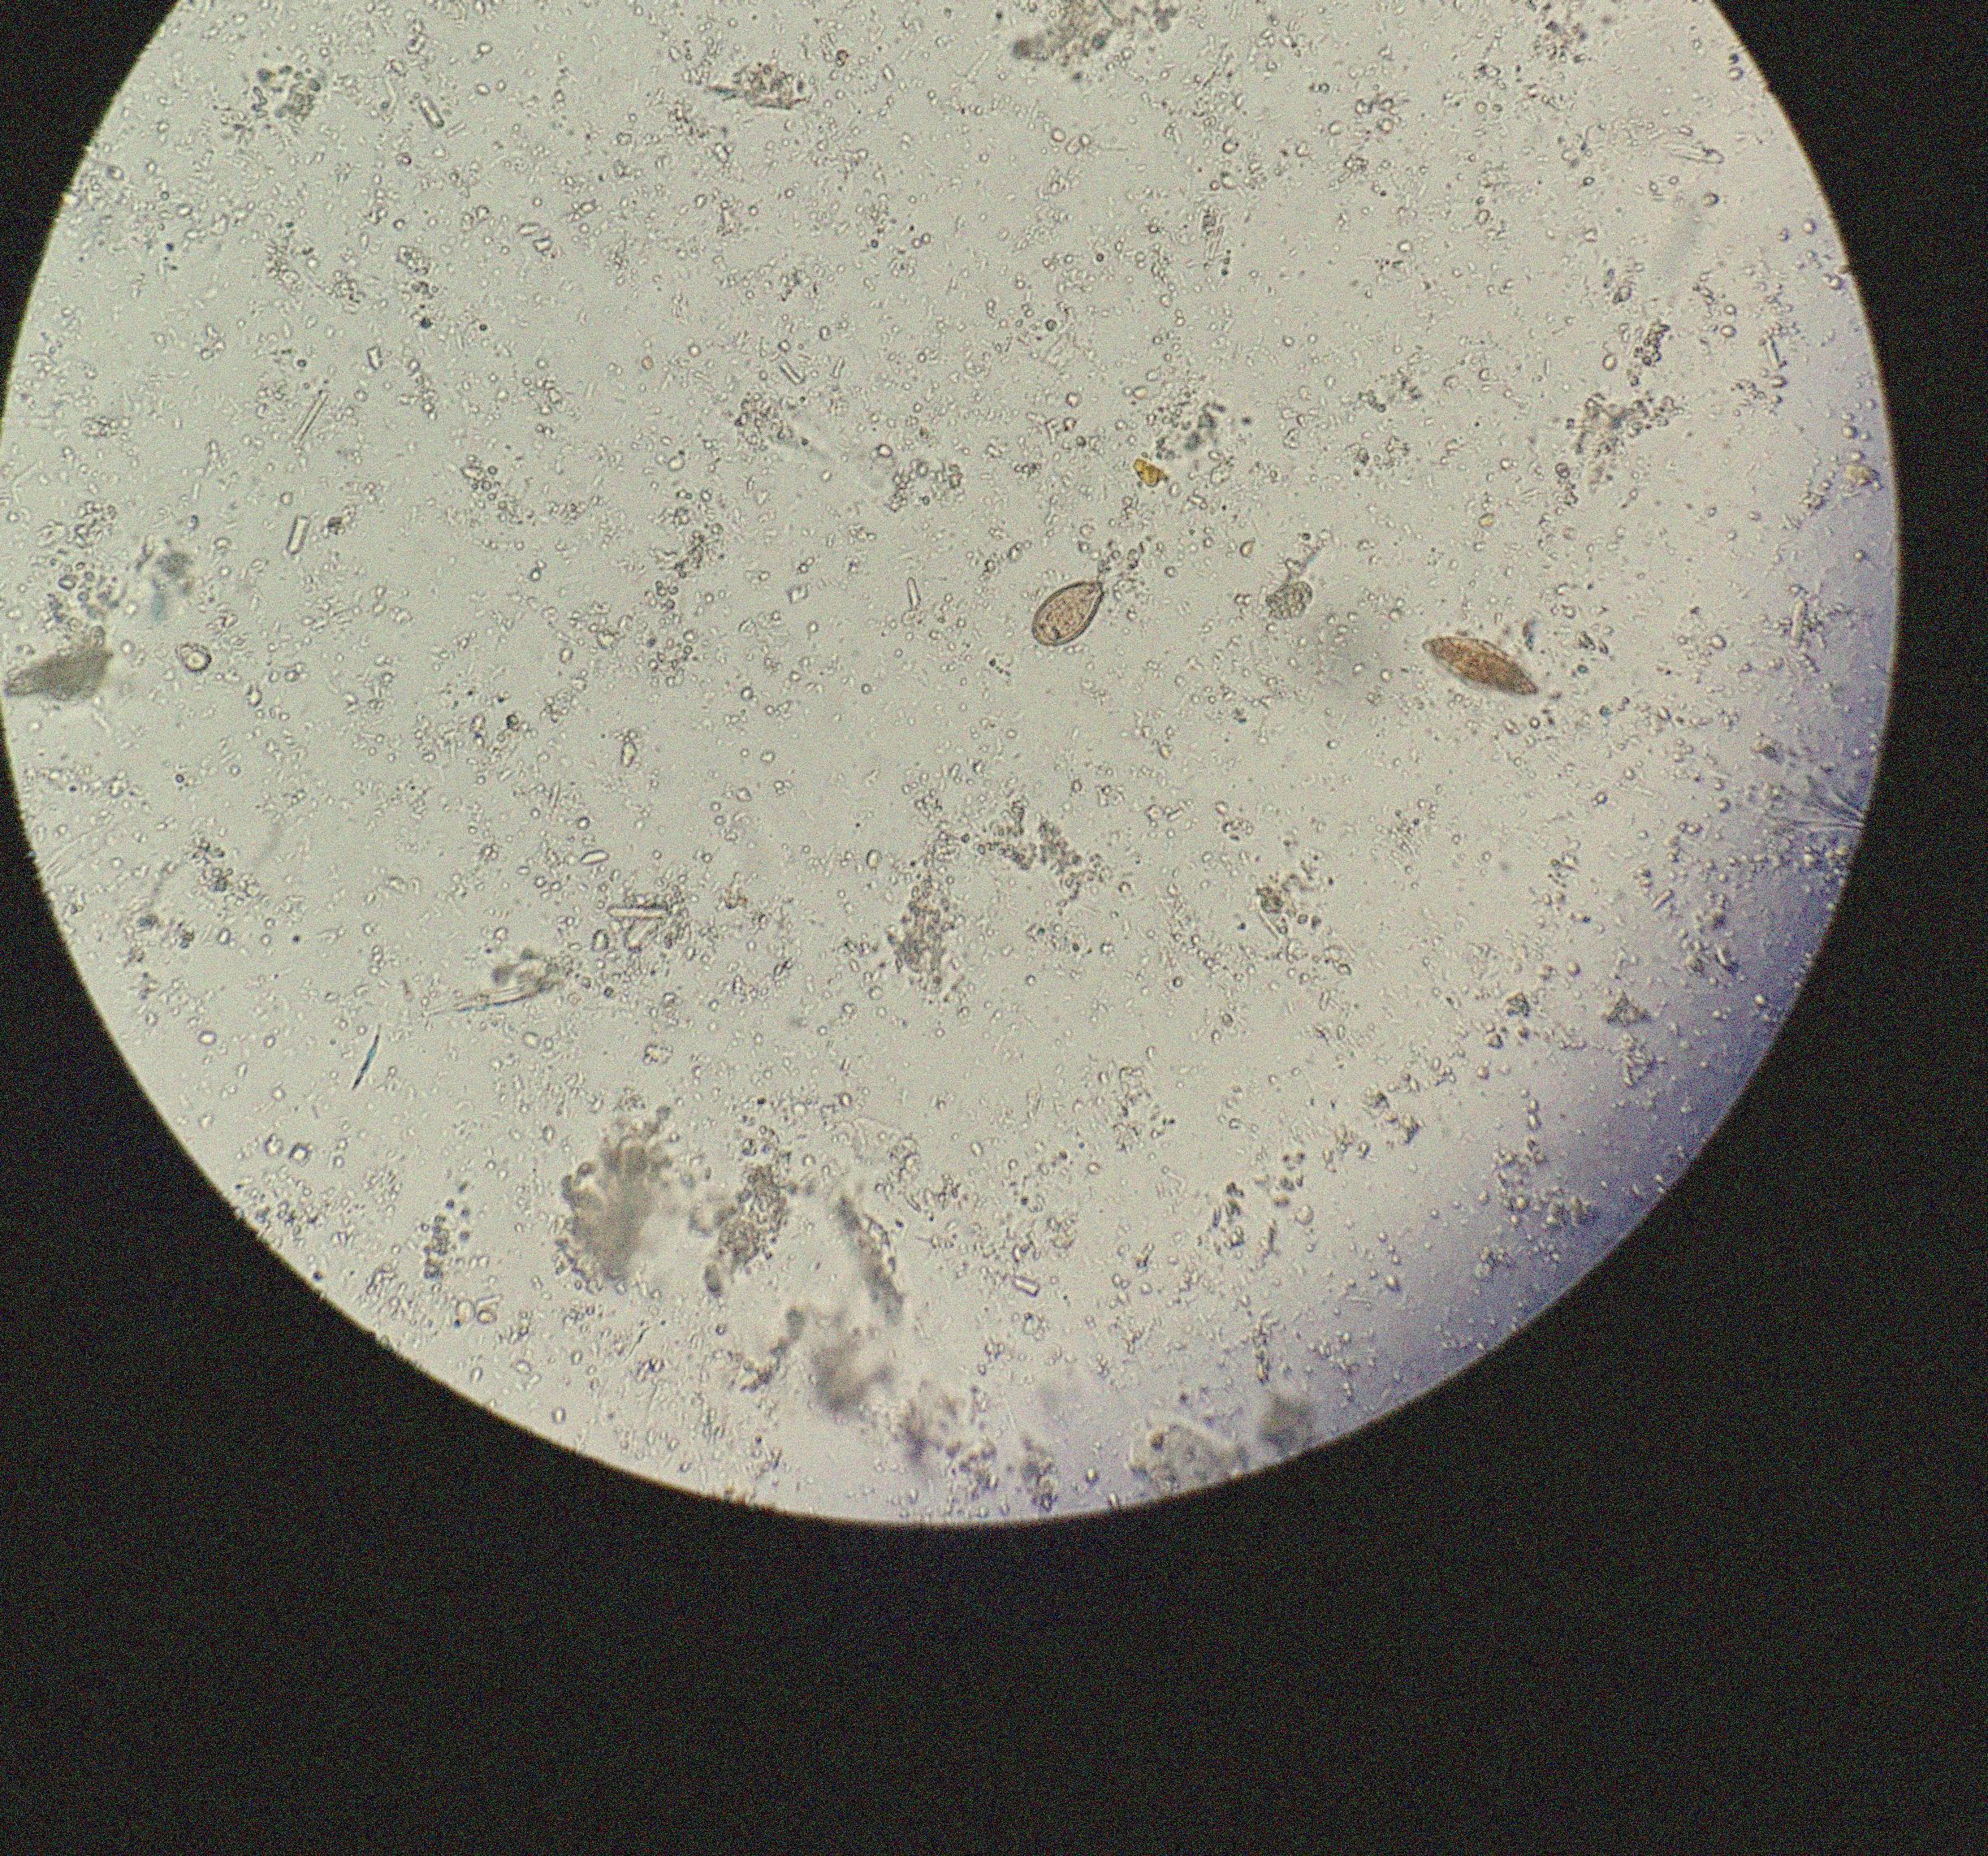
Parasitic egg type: Opisthorchis viverrine